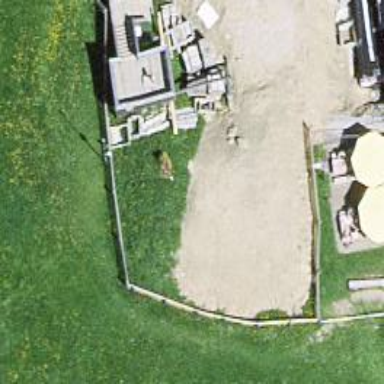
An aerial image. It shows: Playground area for leisure activities on the land.